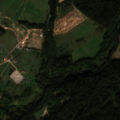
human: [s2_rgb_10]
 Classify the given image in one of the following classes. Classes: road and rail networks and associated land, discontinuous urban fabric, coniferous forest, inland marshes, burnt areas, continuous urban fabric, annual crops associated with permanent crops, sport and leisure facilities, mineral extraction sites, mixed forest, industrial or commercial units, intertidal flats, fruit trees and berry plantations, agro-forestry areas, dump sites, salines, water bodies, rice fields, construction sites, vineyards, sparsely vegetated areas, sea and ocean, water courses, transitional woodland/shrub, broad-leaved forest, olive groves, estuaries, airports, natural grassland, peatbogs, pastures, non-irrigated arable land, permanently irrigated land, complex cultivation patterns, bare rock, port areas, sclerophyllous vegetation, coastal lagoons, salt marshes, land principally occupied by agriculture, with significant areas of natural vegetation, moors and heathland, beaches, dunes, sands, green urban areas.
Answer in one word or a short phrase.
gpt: pastures, complex cultivation patterns, land principally occupied by agriculture, with significant areas of natural vegetation, broad-leaved forest, coniferous forest, mixed forest